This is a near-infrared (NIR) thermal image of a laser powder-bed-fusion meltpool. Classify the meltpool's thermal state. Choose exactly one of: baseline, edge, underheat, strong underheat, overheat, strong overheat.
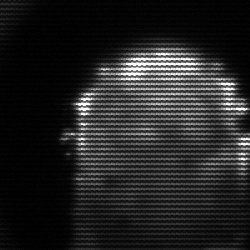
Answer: baseline